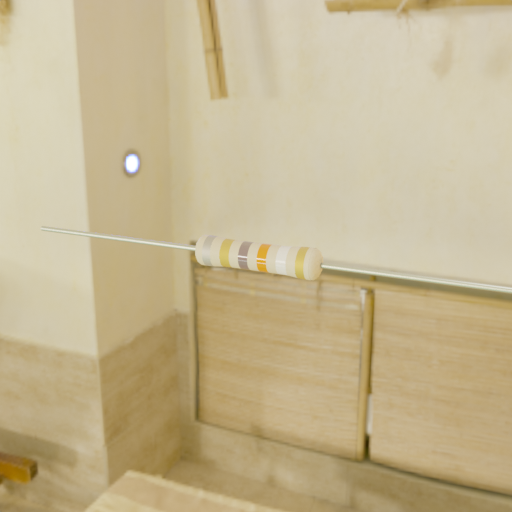
Resistor colour bands (in order): silver, gold, gray, orange, white, gold